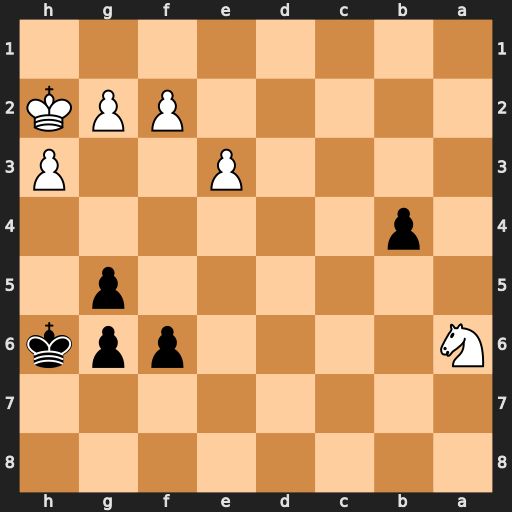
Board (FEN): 8/8/N4ppk/6p1/1p6/4P2P/5PPK/8
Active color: b
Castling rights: -
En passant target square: -
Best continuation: b3 Nc5 b2 Ne4 b1=Q